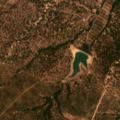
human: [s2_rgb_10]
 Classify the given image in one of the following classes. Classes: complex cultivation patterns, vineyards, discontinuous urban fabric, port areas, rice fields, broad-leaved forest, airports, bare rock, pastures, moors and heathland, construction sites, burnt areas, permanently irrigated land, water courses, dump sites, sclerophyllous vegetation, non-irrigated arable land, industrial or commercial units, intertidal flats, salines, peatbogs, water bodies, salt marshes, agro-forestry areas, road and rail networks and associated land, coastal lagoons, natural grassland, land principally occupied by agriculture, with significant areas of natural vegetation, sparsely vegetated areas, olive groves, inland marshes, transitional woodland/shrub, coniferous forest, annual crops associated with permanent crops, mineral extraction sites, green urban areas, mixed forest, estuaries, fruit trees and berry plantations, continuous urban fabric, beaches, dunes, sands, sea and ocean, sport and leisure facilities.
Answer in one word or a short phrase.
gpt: pastures, agro-forestry areas, transitional woodland/shrub